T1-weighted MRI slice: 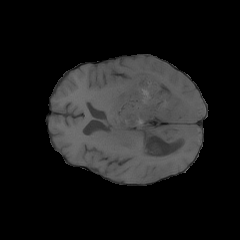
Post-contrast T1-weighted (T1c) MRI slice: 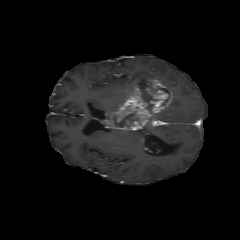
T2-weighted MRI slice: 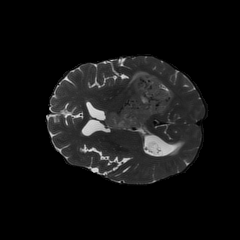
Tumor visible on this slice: yes